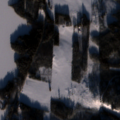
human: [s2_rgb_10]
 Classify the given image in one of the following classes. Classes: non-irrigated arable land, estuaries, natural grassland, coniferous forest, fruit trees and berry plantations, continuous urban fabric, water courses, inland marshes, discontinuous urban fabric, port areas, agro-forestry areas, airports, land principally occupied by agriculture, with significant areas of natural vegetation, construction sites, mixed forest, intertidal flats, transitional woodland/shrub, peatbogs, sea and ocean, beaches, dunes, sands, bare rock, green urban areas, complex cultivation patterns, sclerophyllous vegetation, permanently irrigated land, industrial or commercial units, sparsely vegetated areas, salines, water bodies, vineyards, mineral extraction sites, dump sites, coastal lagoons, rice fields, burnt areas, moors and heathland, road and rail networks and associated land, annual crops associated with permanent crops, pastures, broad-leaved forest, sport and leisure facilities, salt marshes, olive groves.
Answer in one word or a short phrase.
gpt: land principally occupied by agriculture, with significant areas of natural vegetation, coniferous forest, mixed forest, water bodies